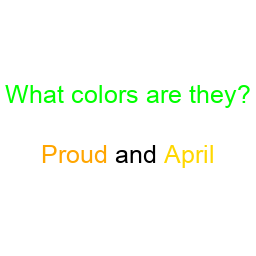
Color: orange, gold
Background color: white
Question text color: lime